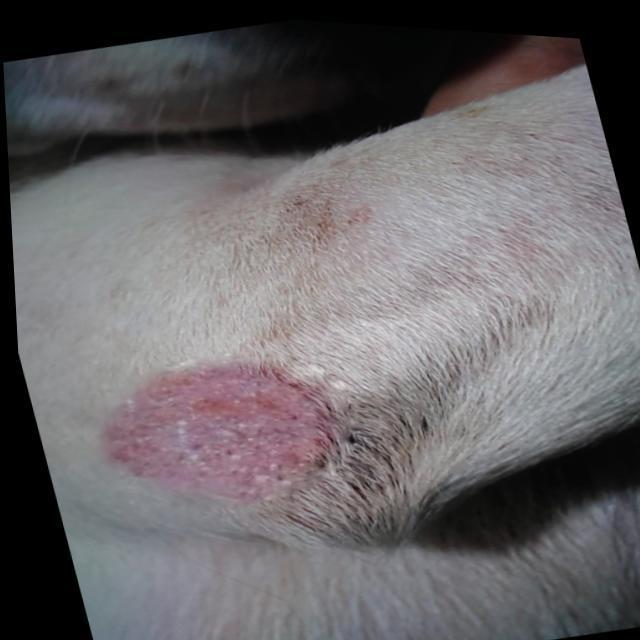
Canine ringworm (Dermatophytosis) — fungal infection caused by Microsporum or Trichophyton. Presents with circular alopecia, scaling, crusting, and broken hairs.